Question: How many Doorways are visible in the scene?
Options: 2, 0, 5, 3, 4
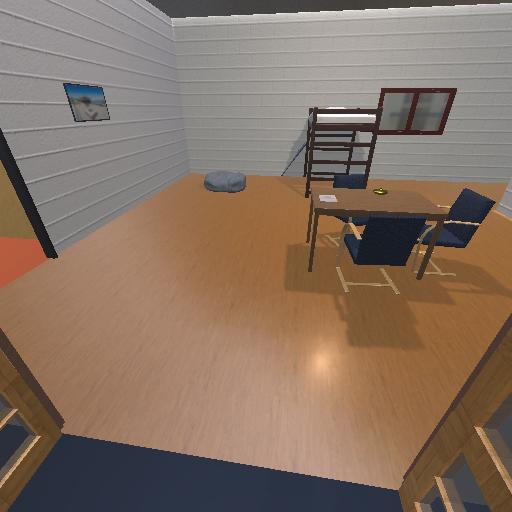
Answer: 2